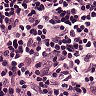
Metastatic tissue present: no